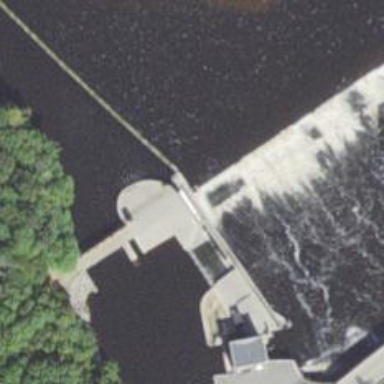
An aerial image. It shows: Weir in waterway.